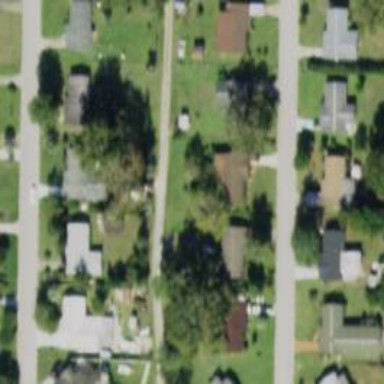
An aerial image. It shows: Alley classified as service road.